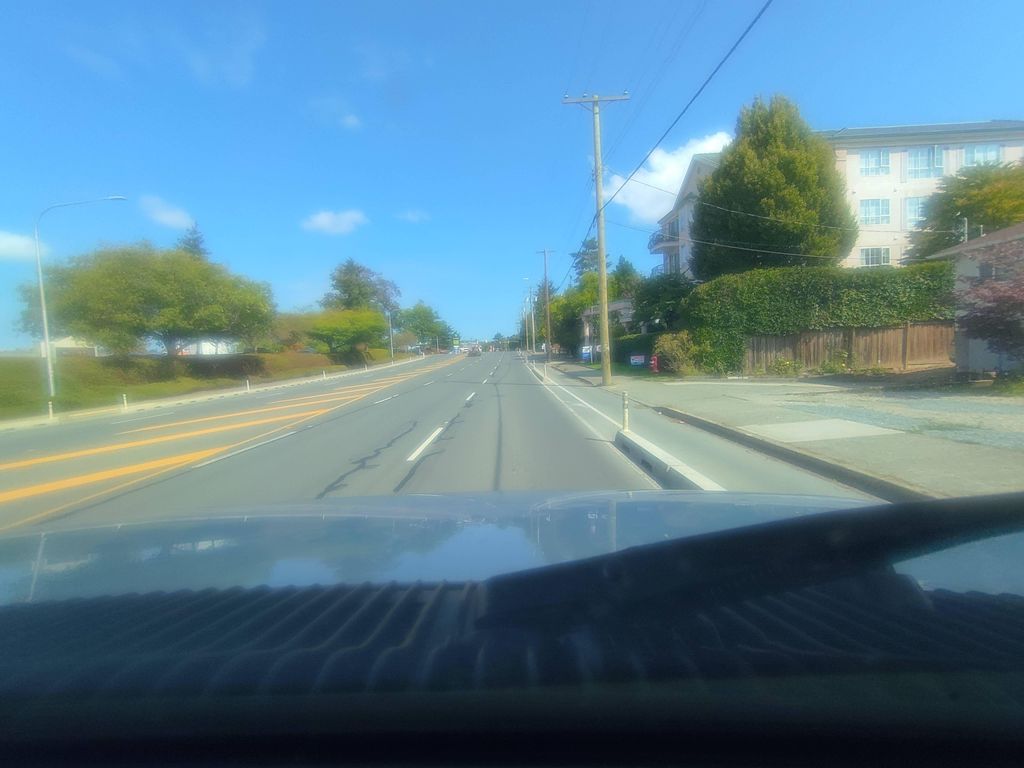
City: victoria